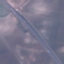
Land use / land cover class: Highway